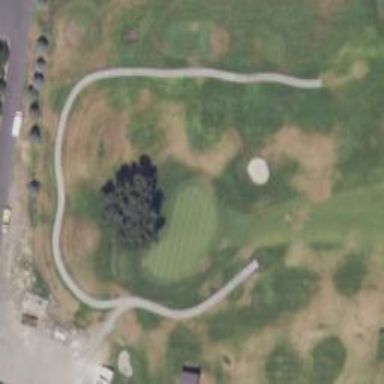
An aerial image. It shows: Golf hole.